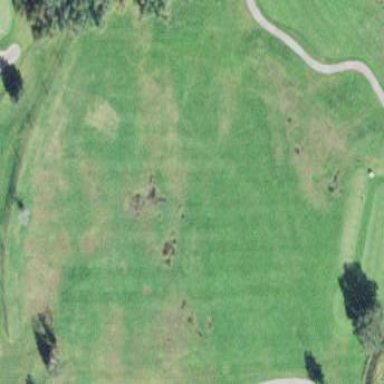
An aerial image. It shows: Grassy area designated as driving range for golf.